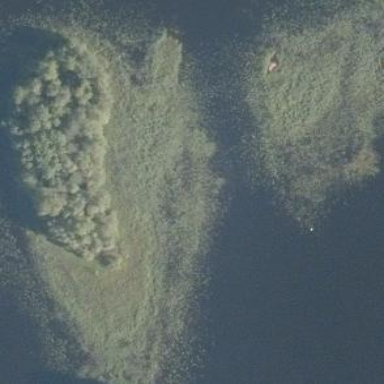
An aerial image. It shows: Islet.